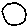
Label: circle